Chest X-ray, PA view. Patient: 67 years old, sex M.
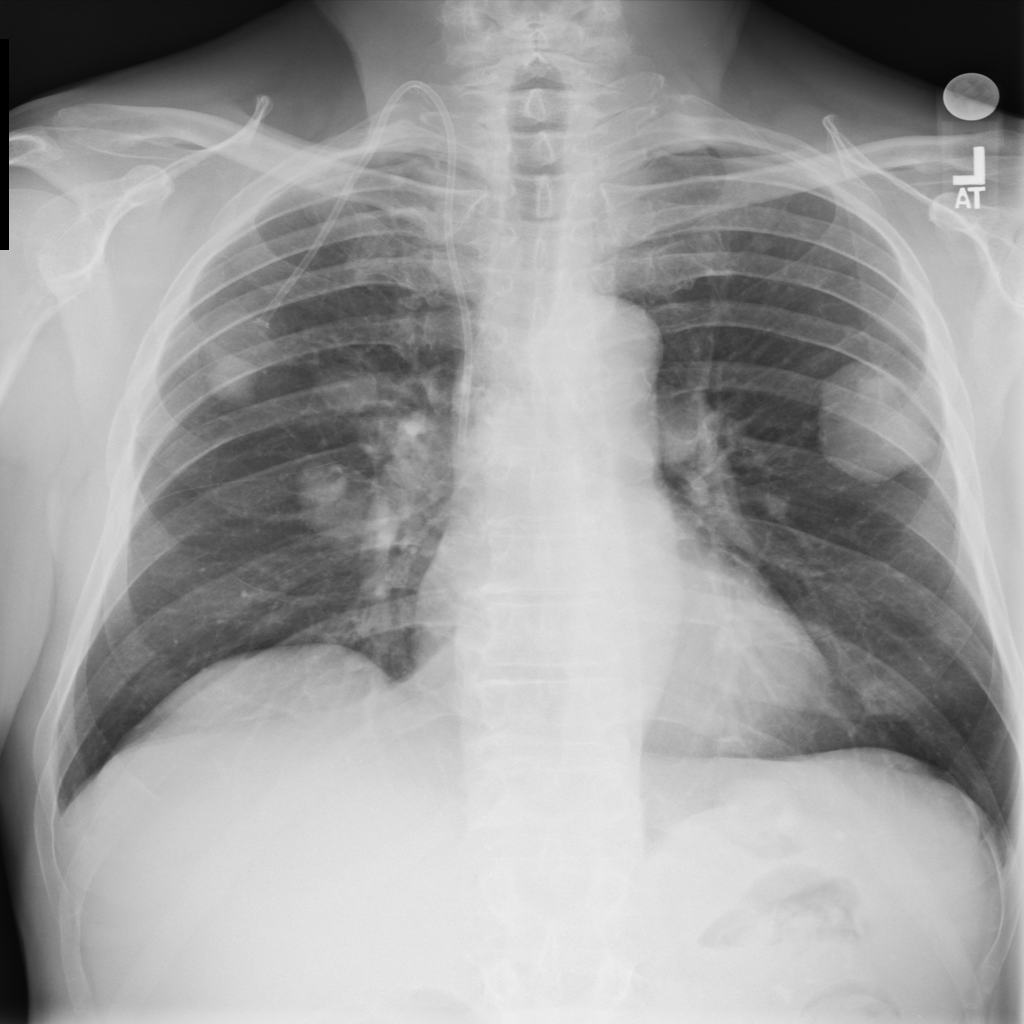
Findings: Mass